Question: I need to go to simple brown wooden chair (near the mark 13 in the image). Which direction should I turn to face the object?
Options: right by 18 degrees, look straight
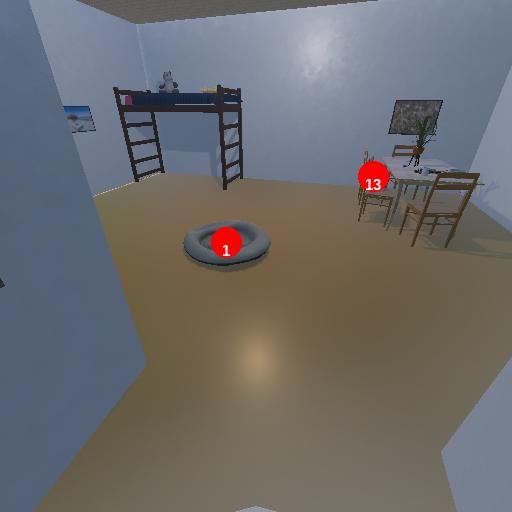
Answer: right by 18 degrees